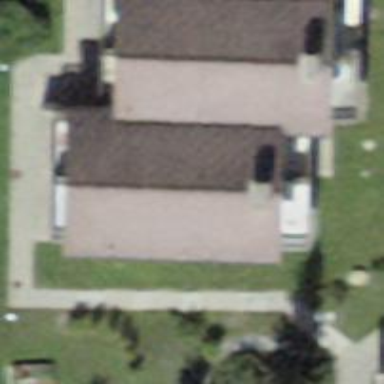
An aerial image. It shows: Gabled building with roof oriented along its structure.